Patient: sex F, age 63
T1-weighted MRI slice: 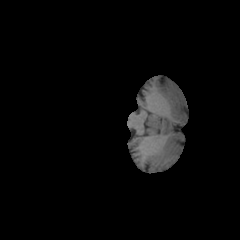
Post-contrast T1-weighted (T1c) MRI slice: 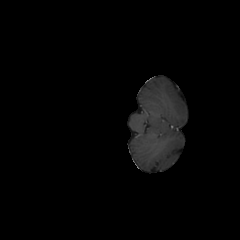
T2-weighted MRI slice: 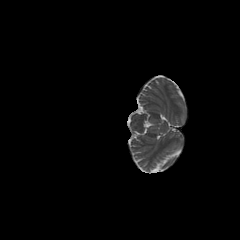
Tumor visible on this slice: no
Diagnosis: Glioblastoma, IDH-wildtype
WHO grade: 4